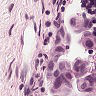
Metastatic tissue present: no